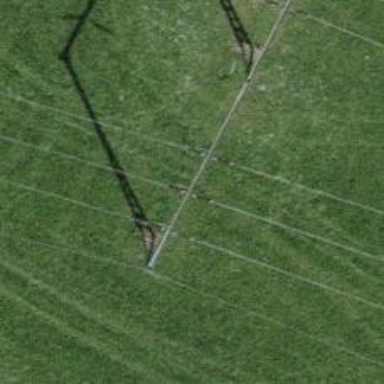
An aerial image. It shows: Three power lines with cables.